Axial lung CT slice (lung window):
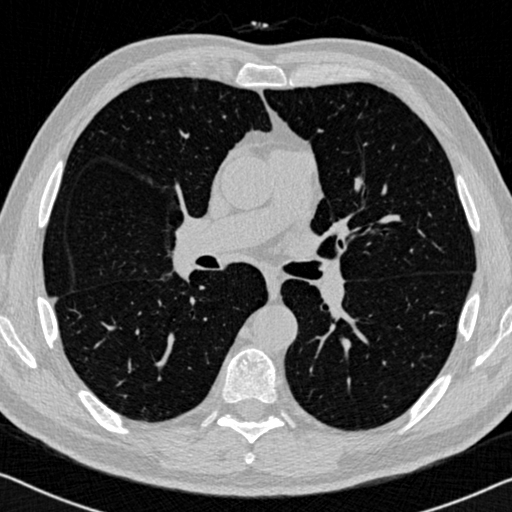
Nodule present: no